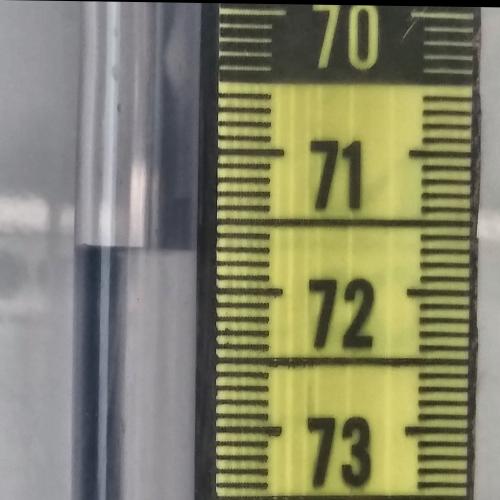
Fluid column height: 71.7 cm